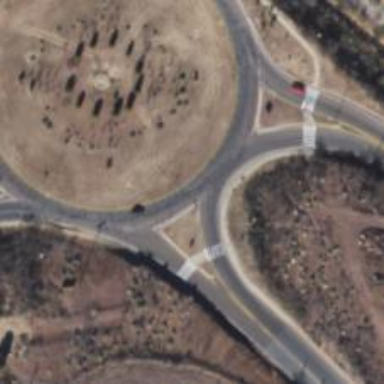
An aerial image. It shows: Roundabout on trunk road with asphalt surface.